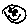
Label: smiley face